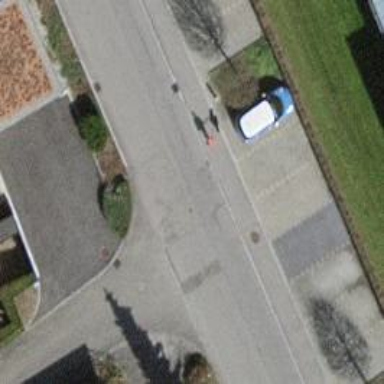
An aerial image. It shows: Residential road.